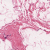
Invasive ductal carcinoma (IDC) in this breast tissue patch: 0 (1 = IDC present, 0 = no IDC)